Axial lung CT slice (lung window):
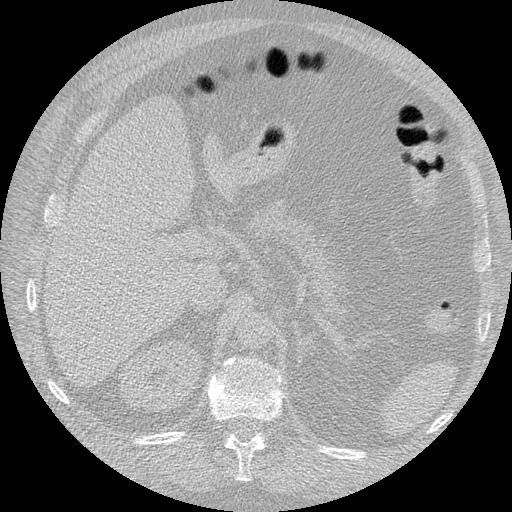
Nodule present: no